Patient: sex M, age 34
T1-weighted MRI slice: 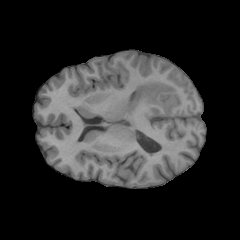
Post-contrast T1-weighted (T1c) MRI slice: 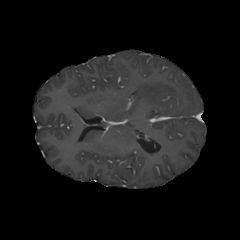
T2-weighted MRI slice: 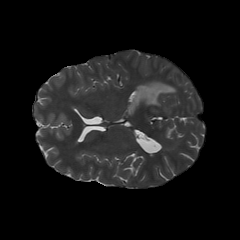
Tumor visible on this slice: yes
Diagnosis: Astrocytoma, IDH-mutant
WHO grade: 3